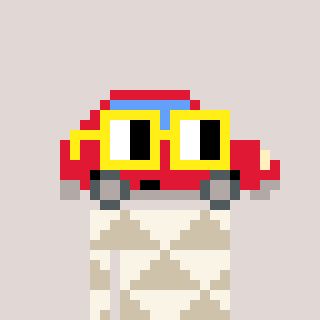
a pixel art character with square yellow glasses, a car-shaped head and a bege-colored body on a warm background